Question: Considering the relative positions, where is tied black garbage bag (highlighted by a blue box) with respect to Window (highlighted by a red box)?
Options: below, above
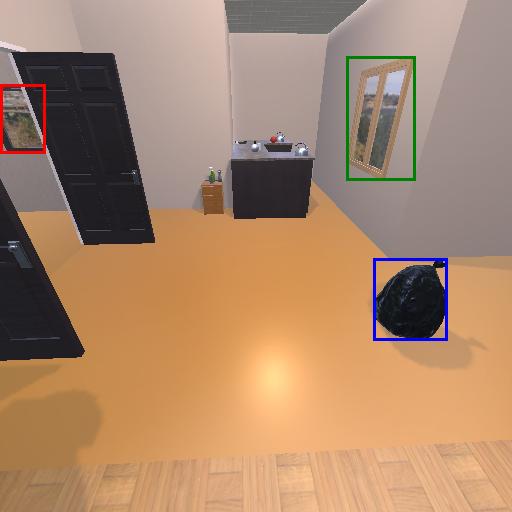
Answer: below